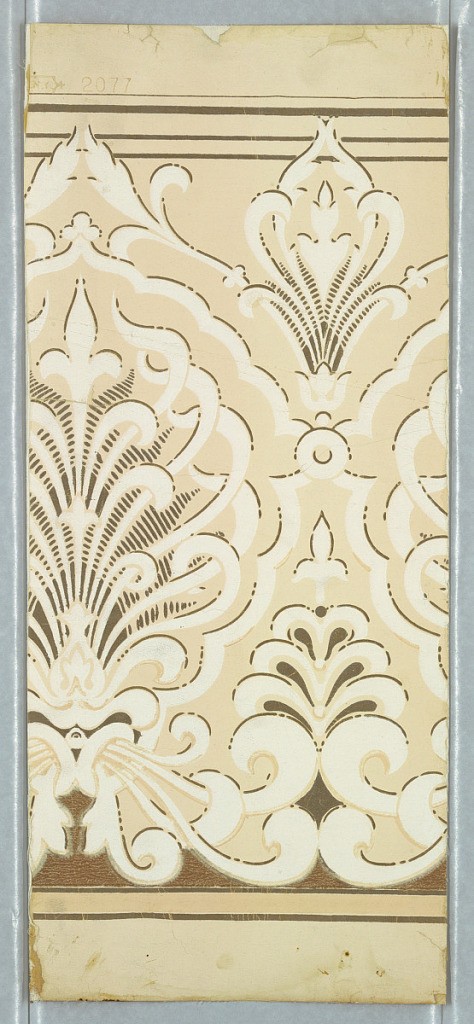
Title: Frieze
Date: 1890–1900
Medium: Machine-printed
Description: Cream ground with conventional lotus in white, with silver, gilt and bronze. Marked "2077". Frieze